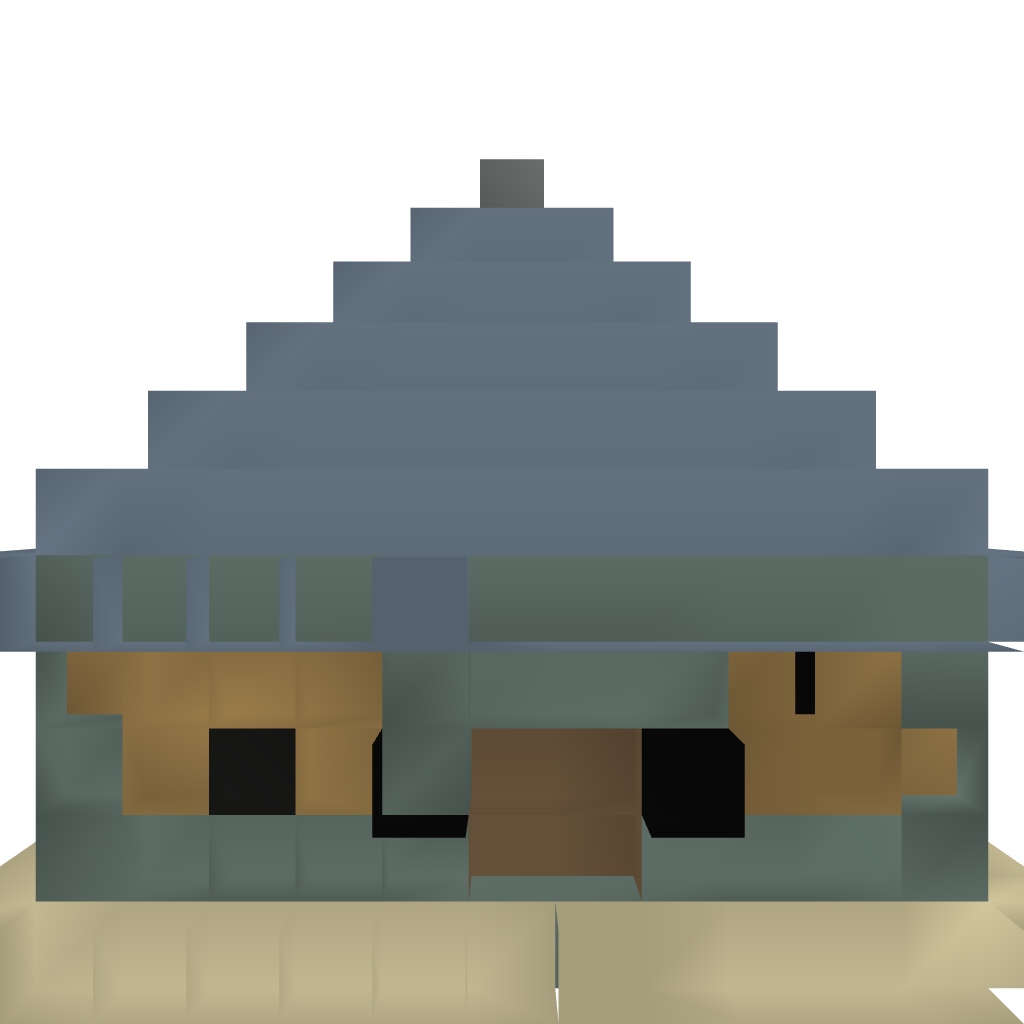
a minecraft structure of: Beach House with Carmine